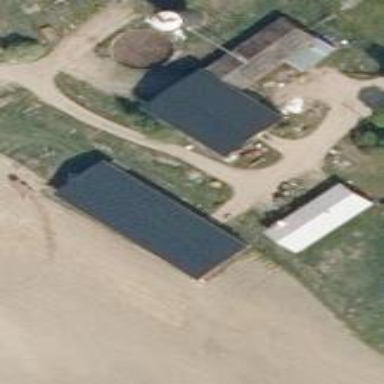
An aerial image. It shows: Farm auxiliary building.